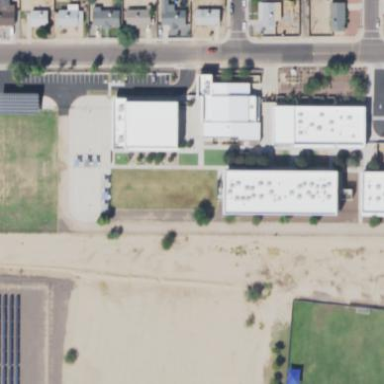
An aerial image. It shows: School.